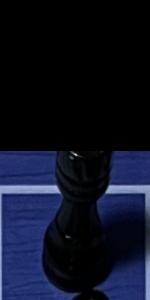
Label: Rook_Black